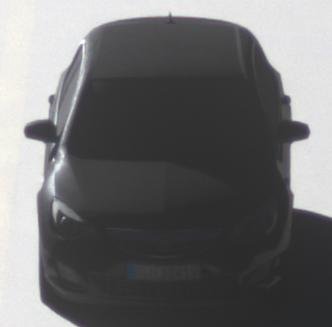
Make: Opel
Model: Astra 1.4 ecoFlex
Detailed model: Astra (J)
Model produced from: 2009/12
Model produced until: 2010/12
Doors: 5
Color: black
Road condition: dry road
Daytime: morning or afternoon
Contrast: high contrast